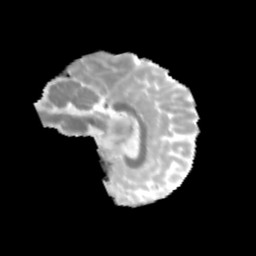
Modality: MD
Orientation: sagittal
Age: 13
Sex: female
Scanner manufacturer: siemens
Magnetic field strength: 3 T
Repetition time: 3.8 s
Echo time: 0.07 s